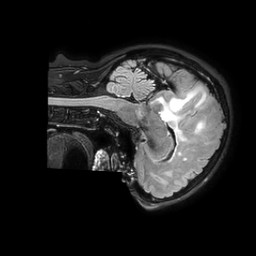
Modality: FLAIR
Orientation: sagittal
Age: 70
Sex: female
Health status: ill
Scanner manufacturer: philips
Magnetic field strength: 3 T
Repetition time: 4.8 s
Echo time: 0.34 s